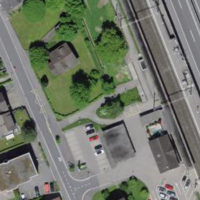
EUNIS habitat code: 57
Species observed at this site:
Milvus milvus
Phoenicurus ochruros
Cercopis vulnerata
Symphoricarpos albus